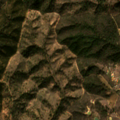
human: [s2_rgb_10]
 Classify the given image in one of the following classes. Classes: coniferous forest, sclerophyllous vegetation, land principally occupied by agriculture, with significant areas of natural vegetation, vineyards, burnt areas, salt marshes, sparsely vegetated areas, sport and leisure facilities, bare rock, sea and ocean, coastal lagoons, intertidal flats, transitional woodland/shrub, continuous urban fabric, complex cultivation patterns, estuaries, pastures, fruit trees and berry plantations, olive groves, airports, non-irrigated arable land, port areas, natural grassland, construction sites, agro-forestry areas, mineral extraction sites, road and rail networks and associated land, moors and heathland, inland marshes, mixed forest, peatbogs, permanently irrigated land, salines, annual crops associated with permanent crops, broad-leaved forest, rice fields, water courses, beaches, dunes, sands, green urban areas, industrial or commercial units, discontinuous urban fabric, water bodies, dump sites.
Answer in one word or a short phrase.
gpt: non-irrigated arable land, agro-forestry areas, broad-leaved forest, transitional woodland/shrub